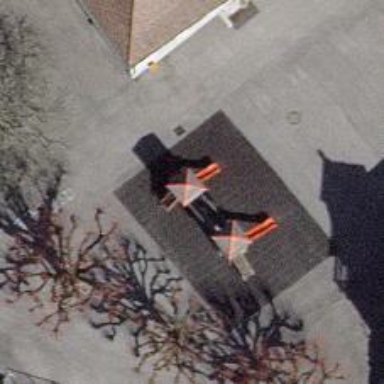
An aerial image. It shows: Playground featuring slide.